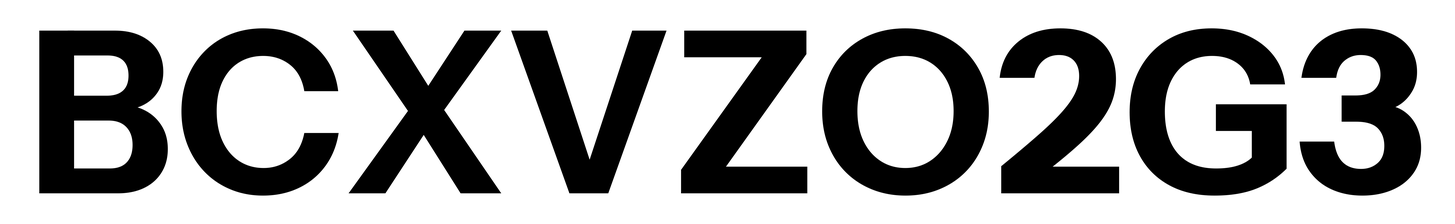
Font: InstrumentSans_Bold